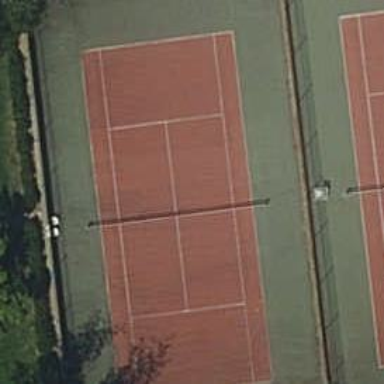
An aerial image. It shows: Tennis court on pitch designated for leisure land.